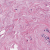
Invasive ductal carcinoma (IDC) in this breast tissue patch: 1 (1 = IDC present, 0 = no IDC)